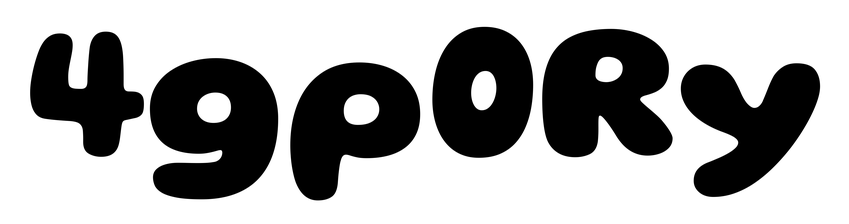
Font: Gluten_ExtraBold